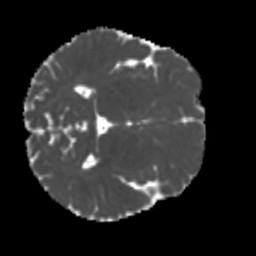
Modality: MD
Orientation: axial
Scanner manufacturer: siemens
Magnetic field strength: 3 T
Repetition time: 4 s
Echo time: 0.0594 s